Field crop: tomato
Growth stage: 2
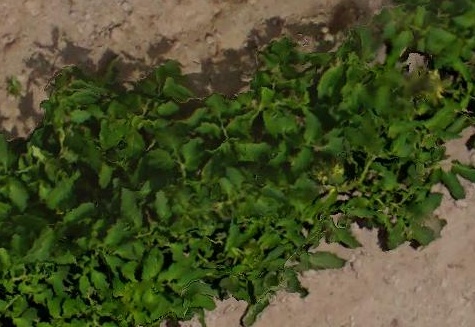
Species: tomato